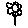
Label: flower